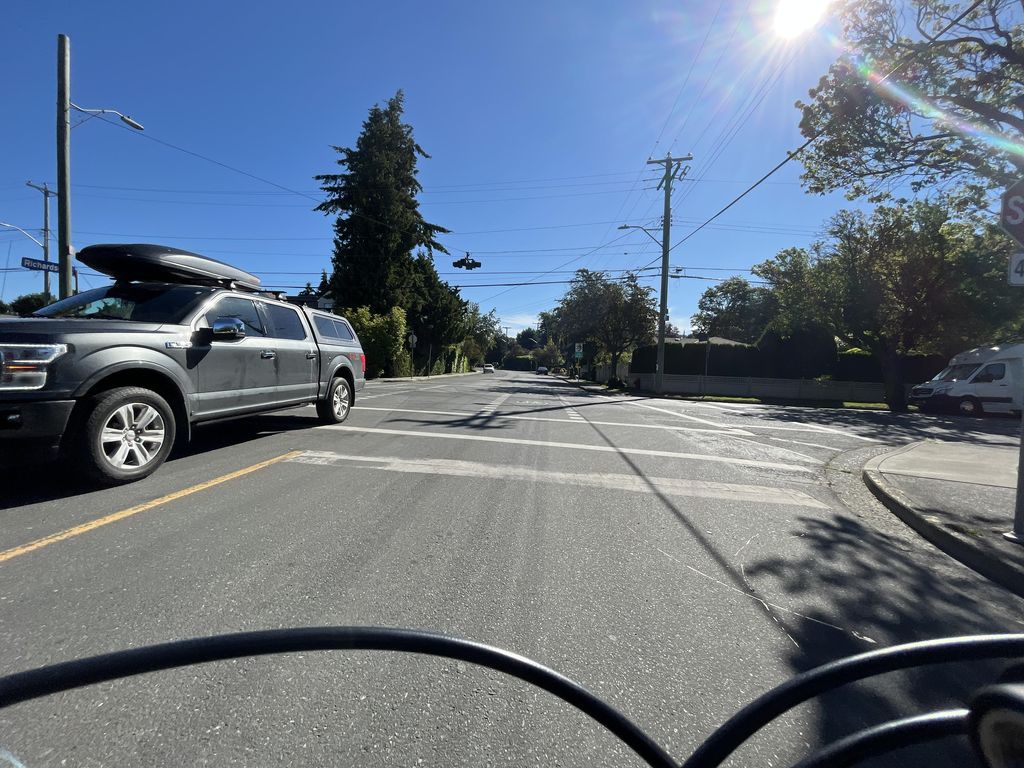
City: victoria